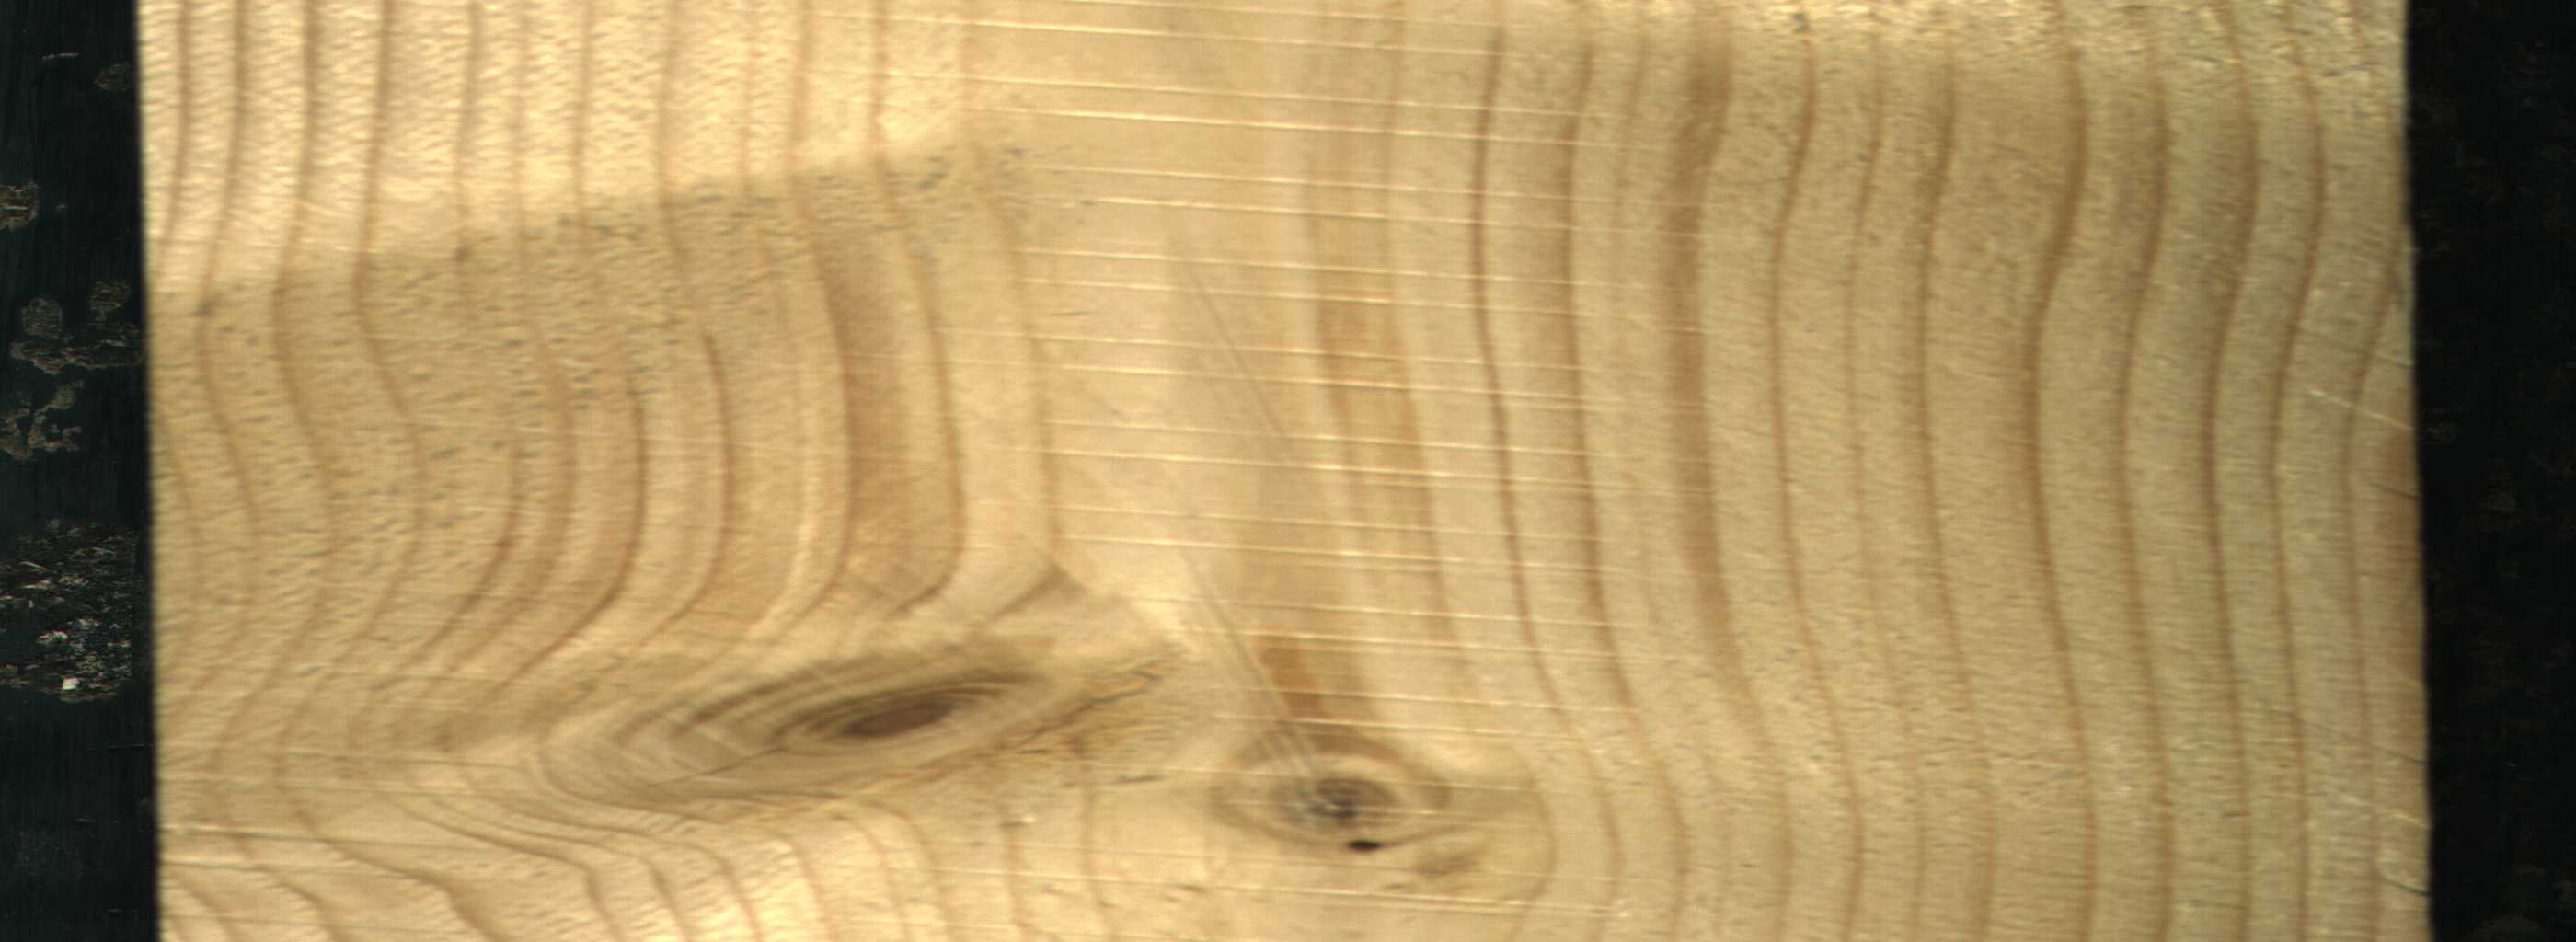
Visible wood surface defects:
Live_Knot
Live_Knot